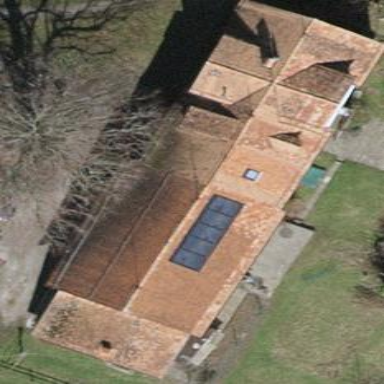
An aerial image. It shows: Farm building with gabled roof.